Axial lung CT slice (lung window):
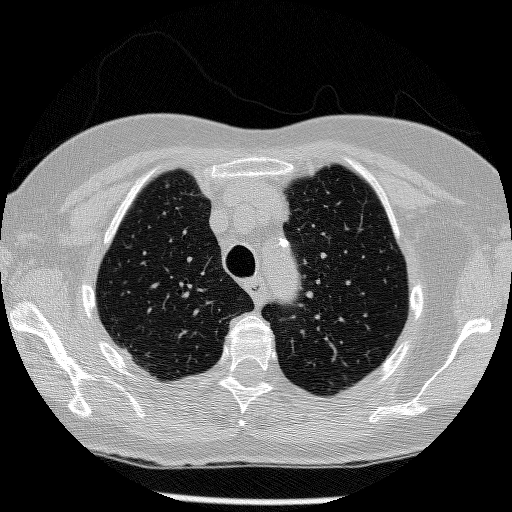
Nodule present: no